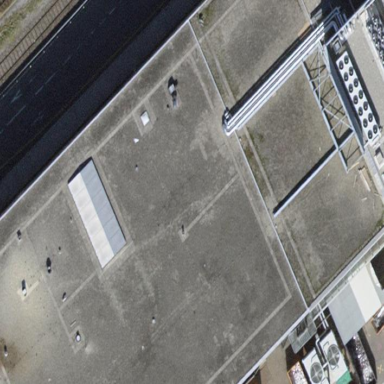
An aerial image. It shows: Industrial building.